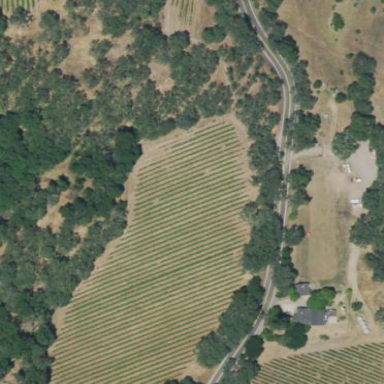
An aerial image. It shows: Vineyard with wine grapes as the main crop.